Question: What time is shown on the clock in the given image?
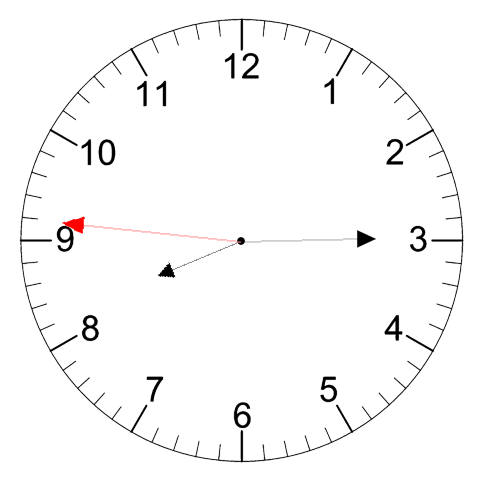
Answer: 08:14:46